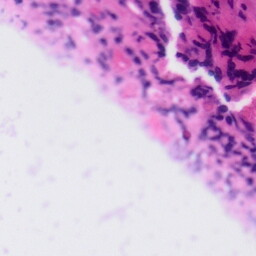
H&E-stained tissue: Tonsil